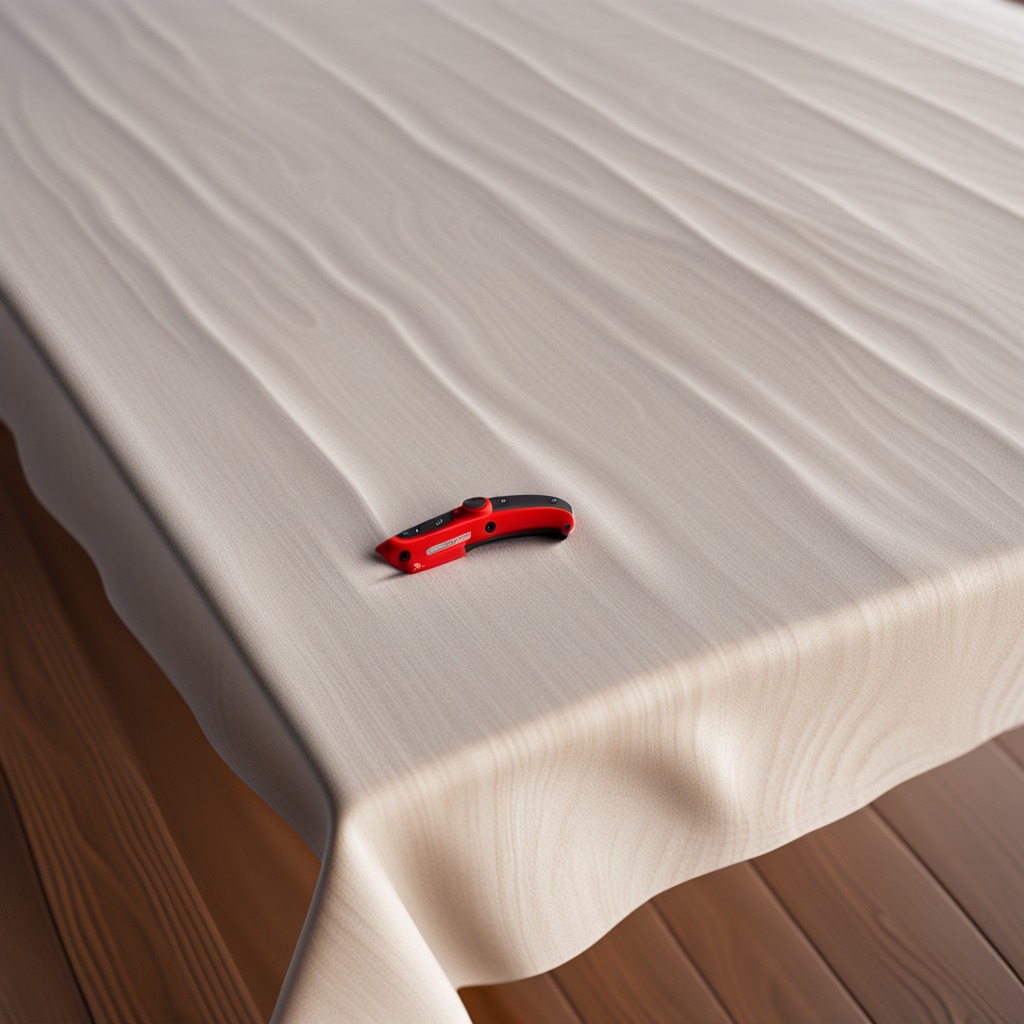
A utility knife lies on a wooden table in an outdoor workshop during daytime bright natural light soft shadows worn but beneath the cloth.